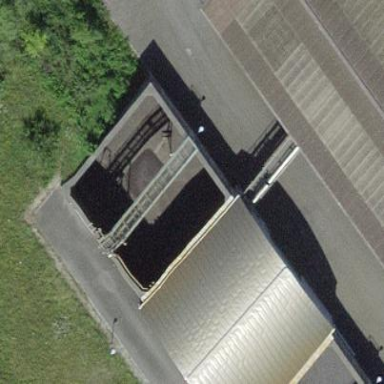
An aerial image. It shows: Sewage reservoir.